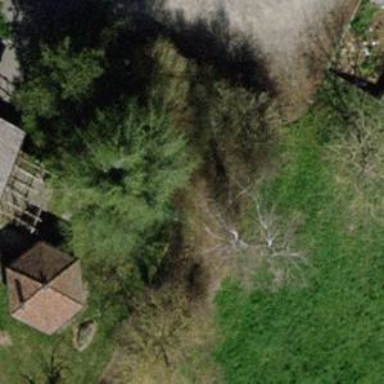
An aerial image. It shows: Single tag "natural: tree."